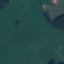
Land use / land cover class: Pasture